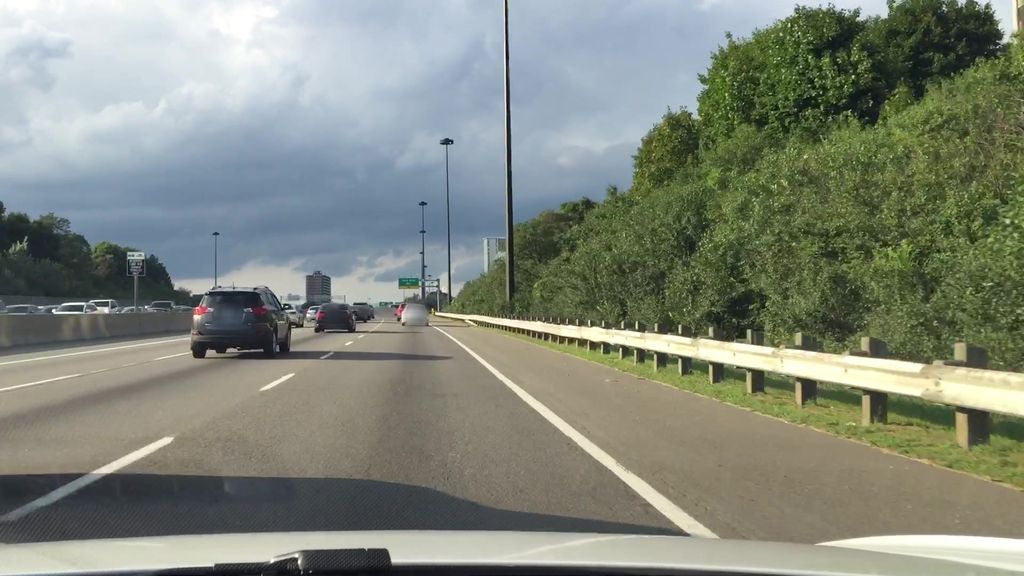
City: toronto